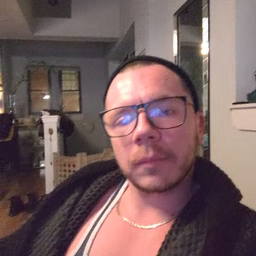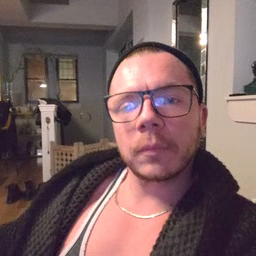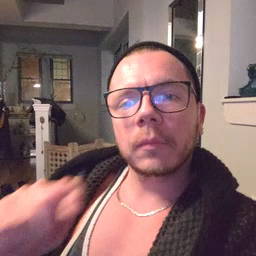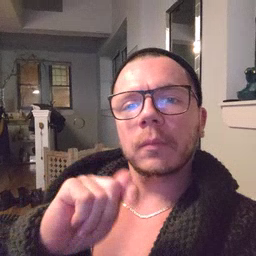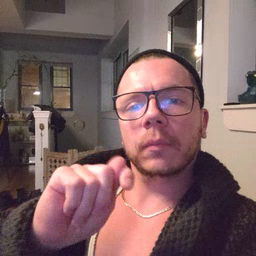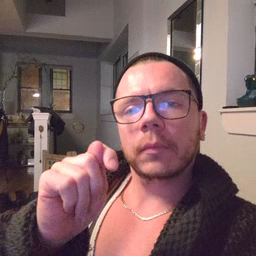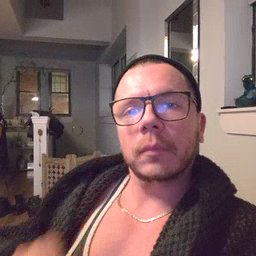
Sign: potty